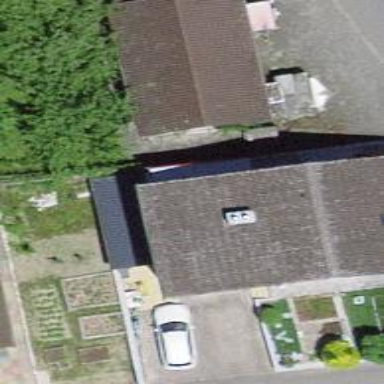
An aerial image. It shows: Residential building.